Question: Hello I have an issue with positioning a popup, in a WP8 app.
My code is that I have instantiated a popup, where the child is a usercontrol, like:
'''
Popup CenterPopup = new Popup();
LayoutRoot.Children.Add(CenterPopup);
CenterPopup = new UsercontrolElement();
'''
This code would make my 'UsercontrolElement' appear precisely in the middle, as it looks in the design view for the xaml code. The problem is that my 'UsercontrolElement' is a waiting screen that I want to be visible during a page navigation in the back. This is not possible when the Popup is added to the LayoutRoot.
If I instead make the popup visible and specify size and what not, the positioning is extremely hard, and I have to handle LandscapeOrientation in usercode by trial and error for CompositTransform.
I was therefore wondering if you could use the above code but instead of adding the element to LayoutRoot, you would at it to something that is not only a root of the page such that the popup continues to have its intended position.
I have illustrated the issue below:

This means it is possible to accomplish inserting the popup from the code behind. But it is independent of the page. Therefore one has to define the rotation for each pageOrientation, and fit the rotation for every popup, which is not a nice solution.
Okay so I tried to play around with the VisualTreehelper and did this:
'''
Border outBorder = (Border)VisualTreeHelper.GetChild(Application.Current.RootVisual, 0);
ContentPresenter outContent = (ContentPresenter)VisualTreeHelper.GetChild(outBorder, 0);
outContent.Content = popup;
'''
This gives the Desired effect from the image above. However, the secondscreen is never loaded. That is I have a loadedEvent that is never fired.
The solution would therefore might be to go one step up with the VisualTreeHelper, but as far as I know this is the page? And then I would be back to the same issue.
Anyone has an idea'?
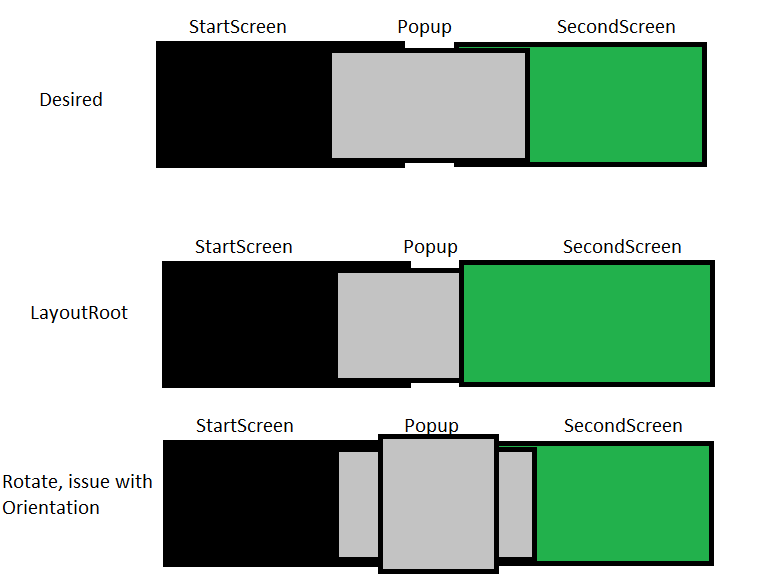
Answer: If I understand your question correctly, this can be achieved by customizing the 'PhoneApplicationFrame''s of your phone application.
Inside the 'ContentTemplate' of the default style of 'PhoneApplicationFrame', you will find a 'ContentPresenter' that hosts the pages of your app. Here you simply need to create another container that hosts your usercontrol on top of this 'ConcentPresenter'. Also you don't have to use a 'Popup' here to host your usercontrol, I'd simply wrap it within another 'Grid'. The reason for this is that 'Popup' has some serious performance issues in WP8. If you have the xaml code placed below the 'ContentPresenter', it will always be on top of the pages.
'''
<Style TargetType="phone:PhoneApplicationFrame">
<Setter Property="IsTabStop" Value="False" />
<Setter Property="Foreground" Value="{StaticResource PhoneForegroundBrush}" />
<Setter Property="FontSize" Value="{StaticResource PhoneFontSizeNormal}" />
<Setter Property="FontFamily" Value="{StaticResource PhoneFontFamilyNormal}" />
<Setter Property="HorizontalAlignment" Value="Stretch" />
<Setter Property="VerticalAlignment" Value="Stretch" />
<Setter Property="HorizontalContentAlignment" Value="Stretch" />
<Setter Property="VerticalContentAlignment" Value="Stretch" />
<Setter Property="Background" Value="Transparent" />
<Setter Property="BorderThickness" Value="0" />
<Setter Property="BorderBrush" Value="{x:Null}" />
<Setter Property="Padding" Value="0" />
<Setter Property="Template">
<Setter.Value>
<ControlTemplate TargetType="phone:PhoneApplicationFrame">
<Border x:Name="ClientArea" HorizontalAlignment="{TemplateBinding HorizontalAlignment}" VerticalAlignment="{TemplateBinding VerticalAlignment}" Background="{TemplateBinding Background}" BorderBrush="{TemplateBinding BorderBrush}" BorderThickness="{TemplateBinding BorderThickness}" d:DesignWidth="480" d:DesignHeight="800" Loaded="ClientArea_Loaded">
<Border.Resources>
<Storyboard x:Name="ShowTransitionPopup" AutoReverse="True">
<DoubleAnimationUsingKeyFrames Storyboard.TargetProperty="(UIElement.RenderTransform).(CompositeTransform.TranslateX)" Storyboard.TargetName="TransitionPopup">
<EasingDoubleKeyFrame KeyTime="0" Value="-124"/>
<EasingDoubleKeyFrame KeyTime="0:0:0.6" Value="0"/>
</DoubleAnimationUsingKeyFrames>
<DoubleAnimationUsingKeyFrames Storyboard.TargetProperty="(UIElement.Opacity)" Storyboard.TargetName="TransitionPopup">
<EasingDoubleKeyFrame KeyTime="0" Value="0"/>
<EasingDoubleKeyFrame KeyTime="0:0:0.6" Value="1"/>
</DoubleAnimationUsingKeyFrames>
</Storyboard>
</Border.Resources>
<Grid>
<ContentPresenter HorizontalAlignment="{TemplateBinding HorizontalContentAlignment}" VerticalAlignment="{TemplateBinding VerticalContentAlignment}" Margin="{TemplateBinding Padding}" Content="{TemplateBinding Content}" ContentTemplate="{TemplateBinding ContentTemplate}" />
<Grid x:Name="TransitionPopup" Canvas.ZIndex="9999" Background="{StaticResource PhoneAccentBrush}" Height="240" Width="360" Opacity="0" RenderTransformOrigin="0.5,0.5" >
<!-- put your control here -->
<Grid.RenderTransform>
<CompositeTransform/>
</Grid.RenderTransform>
</Grid>
</Grid>
</Border>
</ControlTemplate>
</Setter.Value>
</Setter>
</Style>
'''
In the above example, I've created a little animation called 'ShowTransitionPopup' and it is called when the pages are navigating ('OnNavigatingFrom'). I didn't specifically write code to position the container since there's just one container you need to handle, it should be quite easy to implement.
I've attached a working sample <URL> for your reference. By pressing the navigation button on the bottom of the page, you will see an animated rectangle fade in and out on the UI.
Hope this helps!